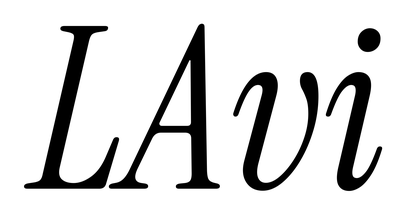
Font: InstrumentSerif-Italic